Field crop: maize
Growth stage: 1
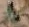
Species: atriplex